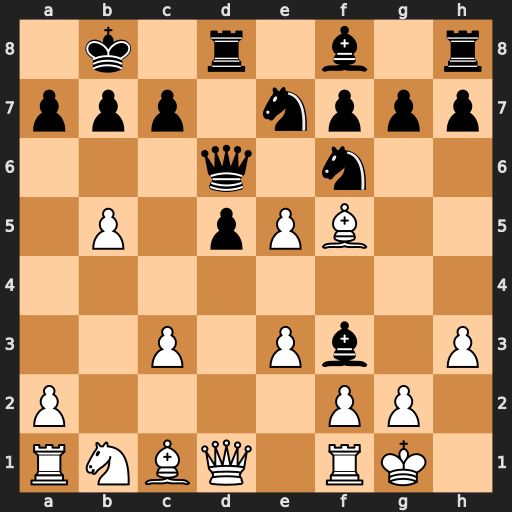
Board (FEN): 1k1r1b1r/ppp1nppp/3q1n2/1P1pPB2/8/2P1Pb1P/P4PP1/RNBQ1RK1
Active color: w
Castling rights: -
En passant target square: -
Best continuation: exd6 Bxd1 dxe7 Bxe7 Rxd1